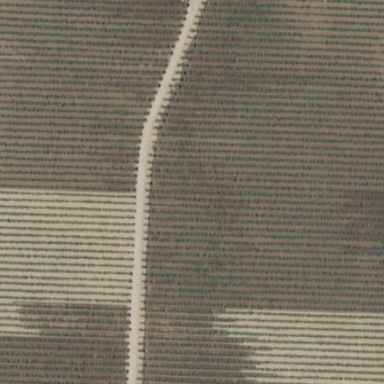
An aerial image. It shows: Vineyard with grape crops.